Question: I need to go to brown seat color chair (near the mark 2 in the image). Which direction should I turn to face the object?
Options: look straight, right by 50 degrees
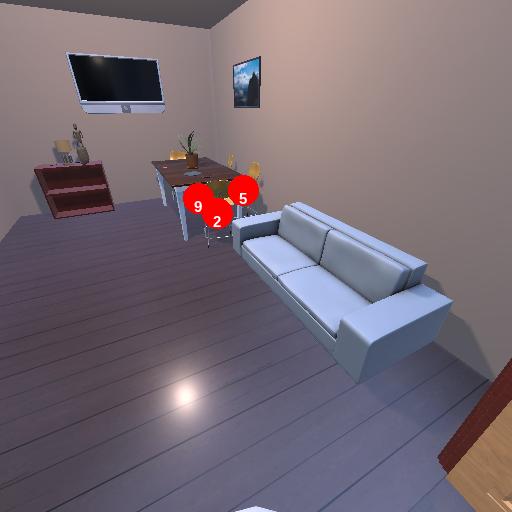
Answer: look straight